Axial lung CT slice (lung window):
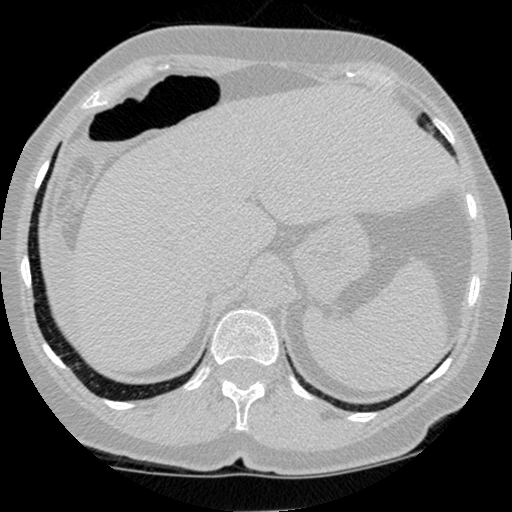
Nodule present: no